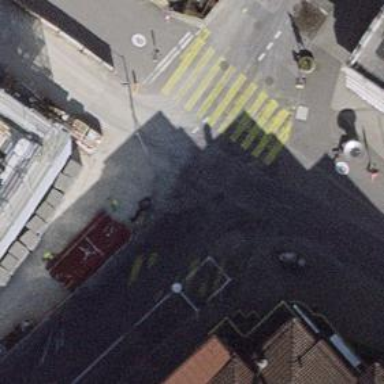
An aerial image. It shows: Pedestrian path with asphalt surface.